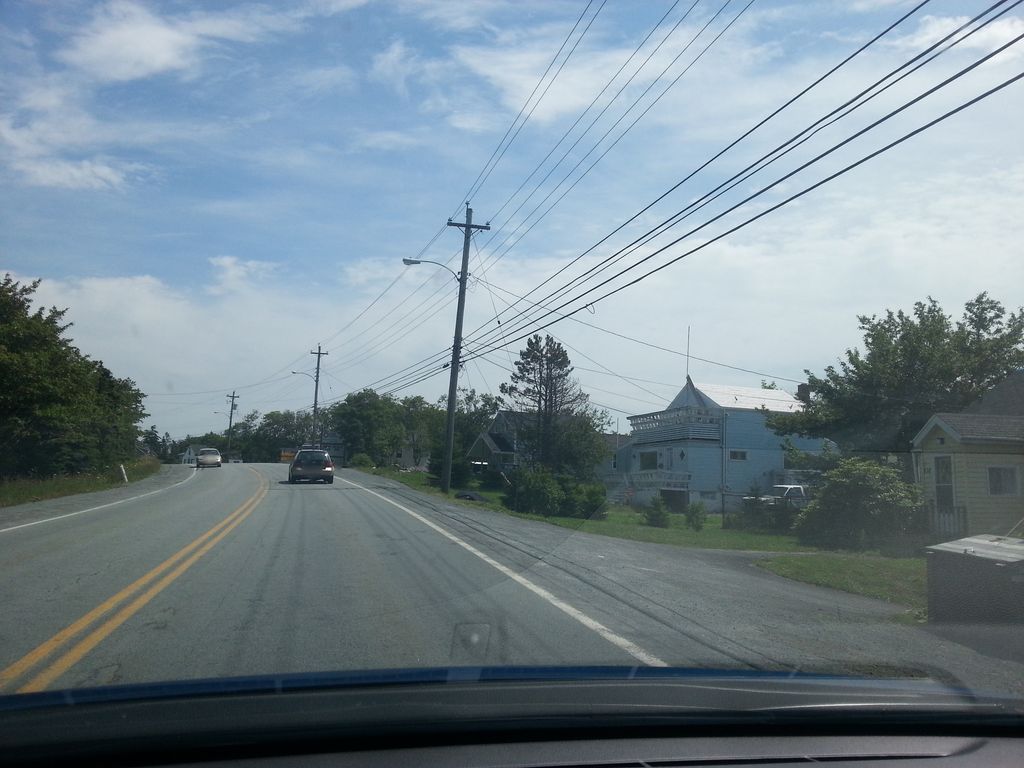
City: halifax